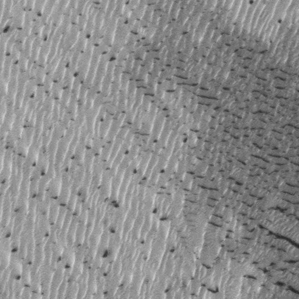
Label: frost